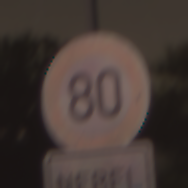
Verkehrszeichen: Geschwindigkeit80
Zusatzzeichen unten: HinweiseAufGefahrenDurchVerbaleAngabe10
Umgebung: Outdoor, Suburban
Tageszeit: Night
Wetter: Clear
Licht: Artificial
Jahreszeit: NotSpecified
Kontrast: MediumContrast